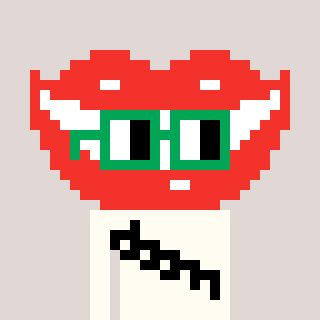
a pixel art character with square green glasses, a smile-shaped head and a grayscale-colored body on a warm background